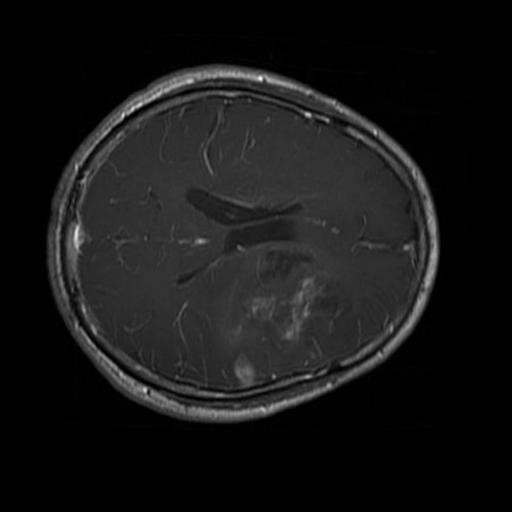
Label: brain_glioma